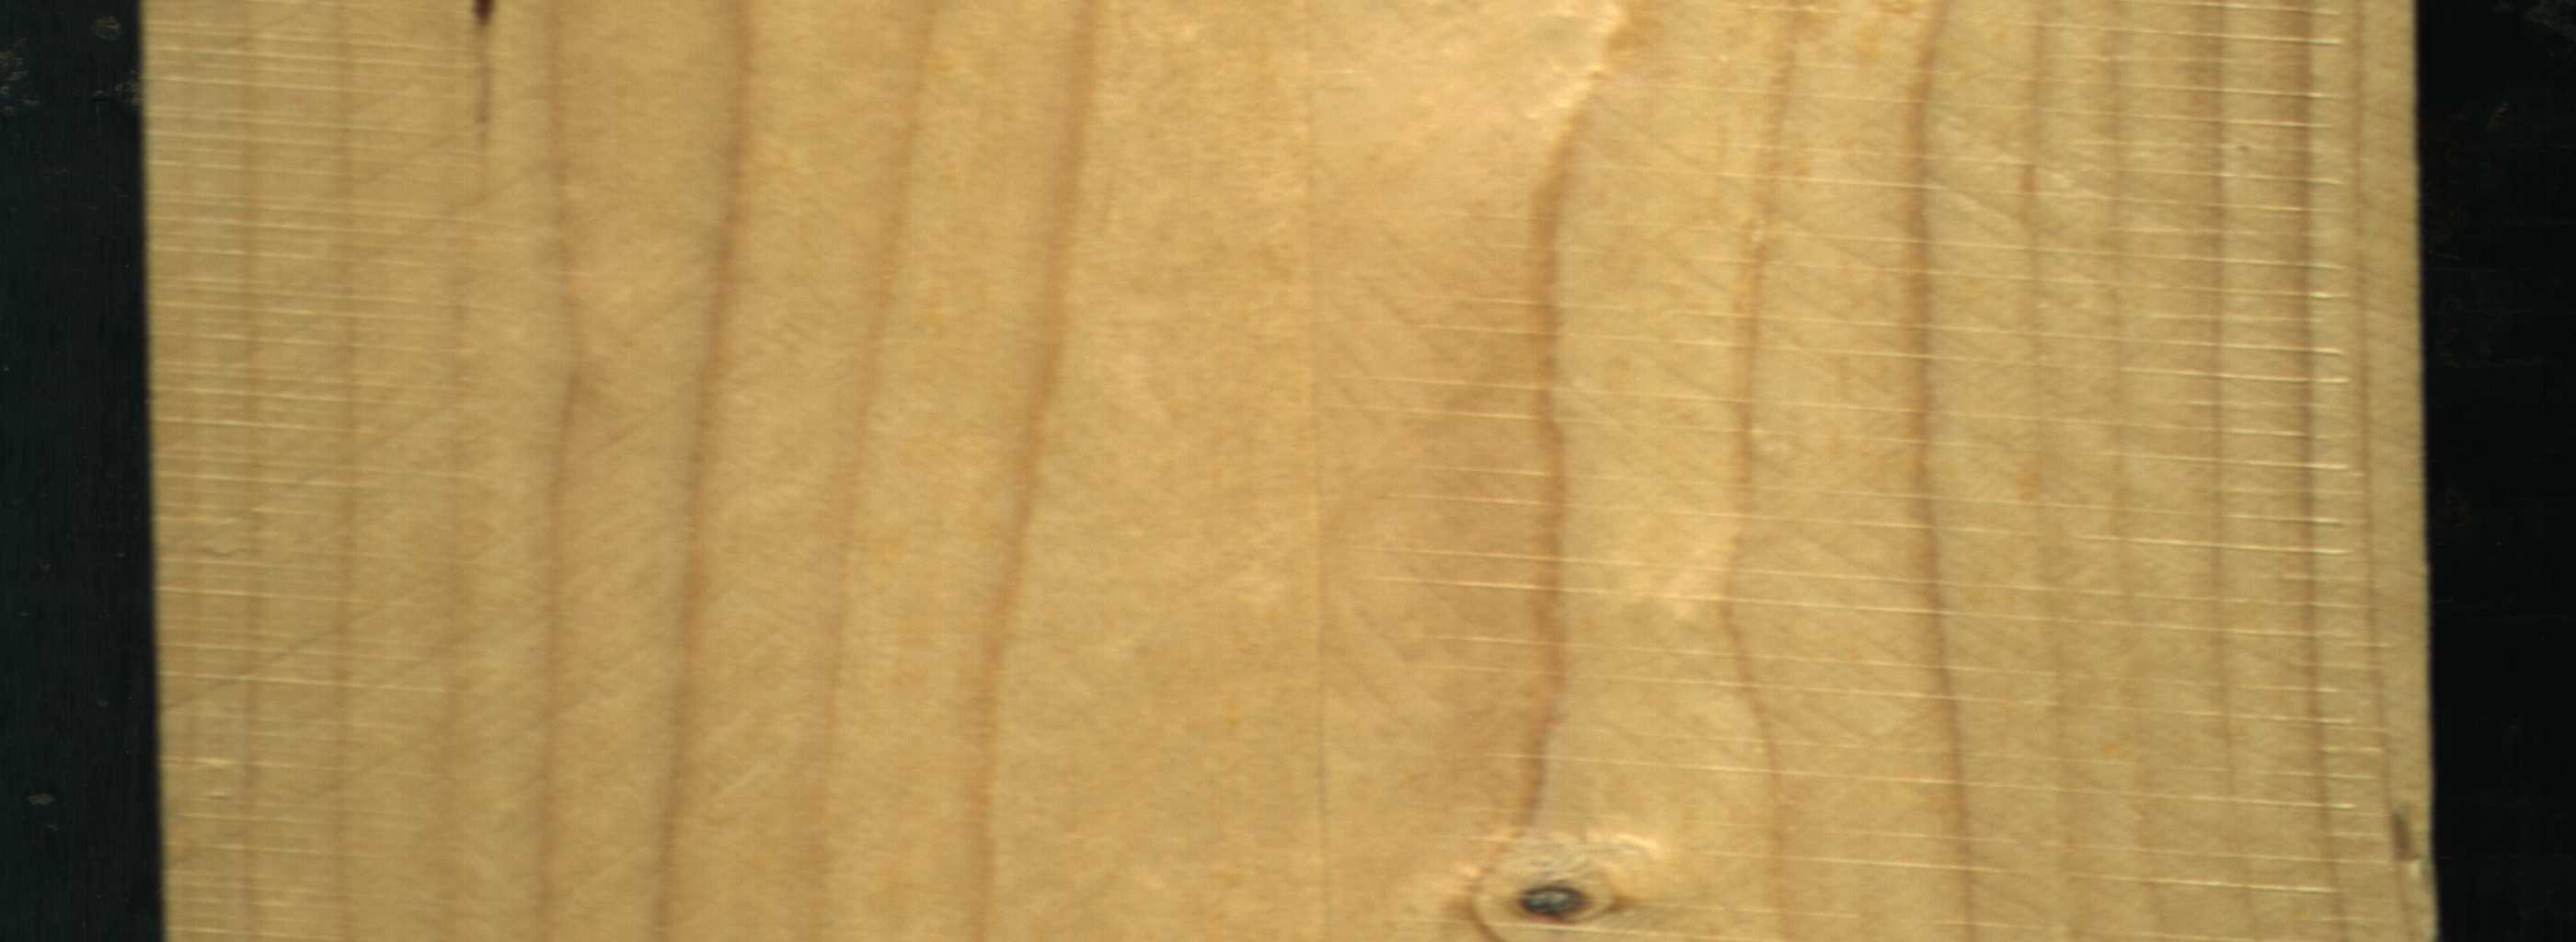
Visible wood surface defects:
resin
Dead_Knot